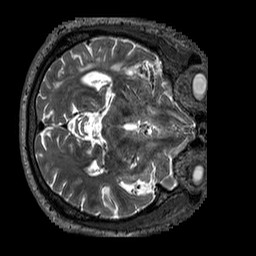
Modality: T2w
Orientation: axial
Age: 58
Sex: male
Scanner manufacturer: siemens
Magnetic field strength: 3 T
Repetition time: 3.2 s
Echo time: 0.567 s